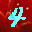
Label: 4